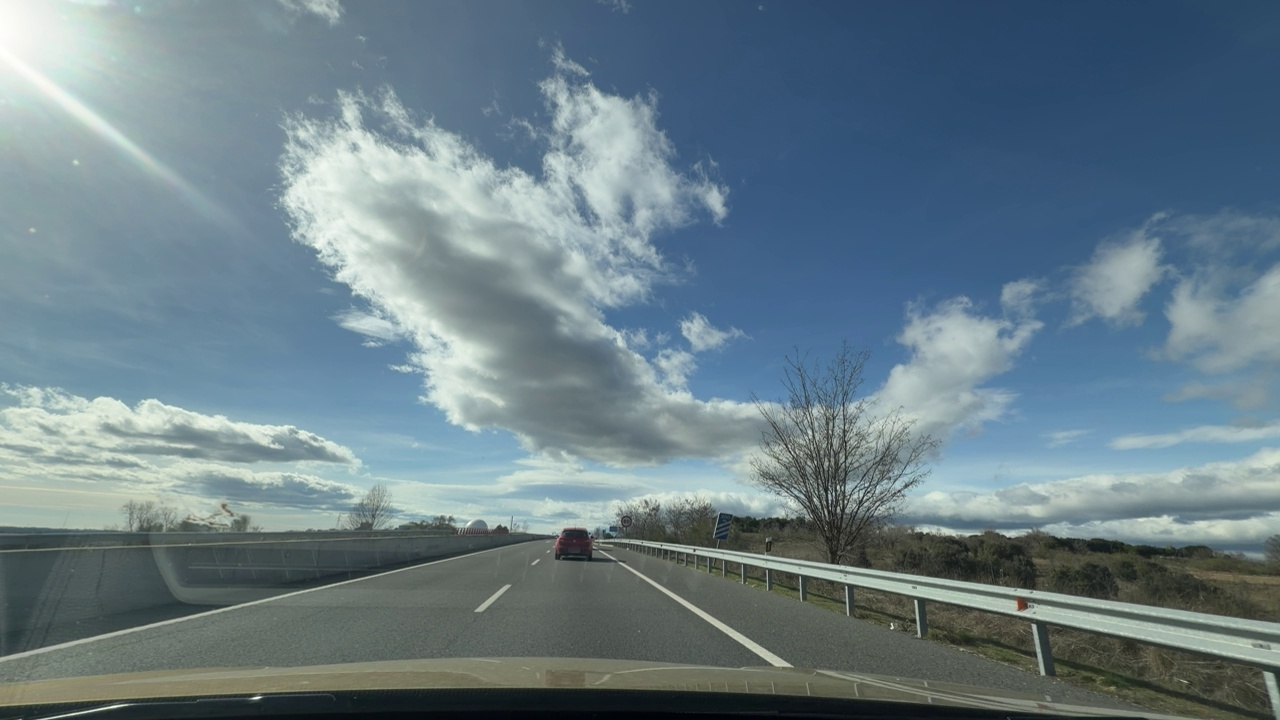
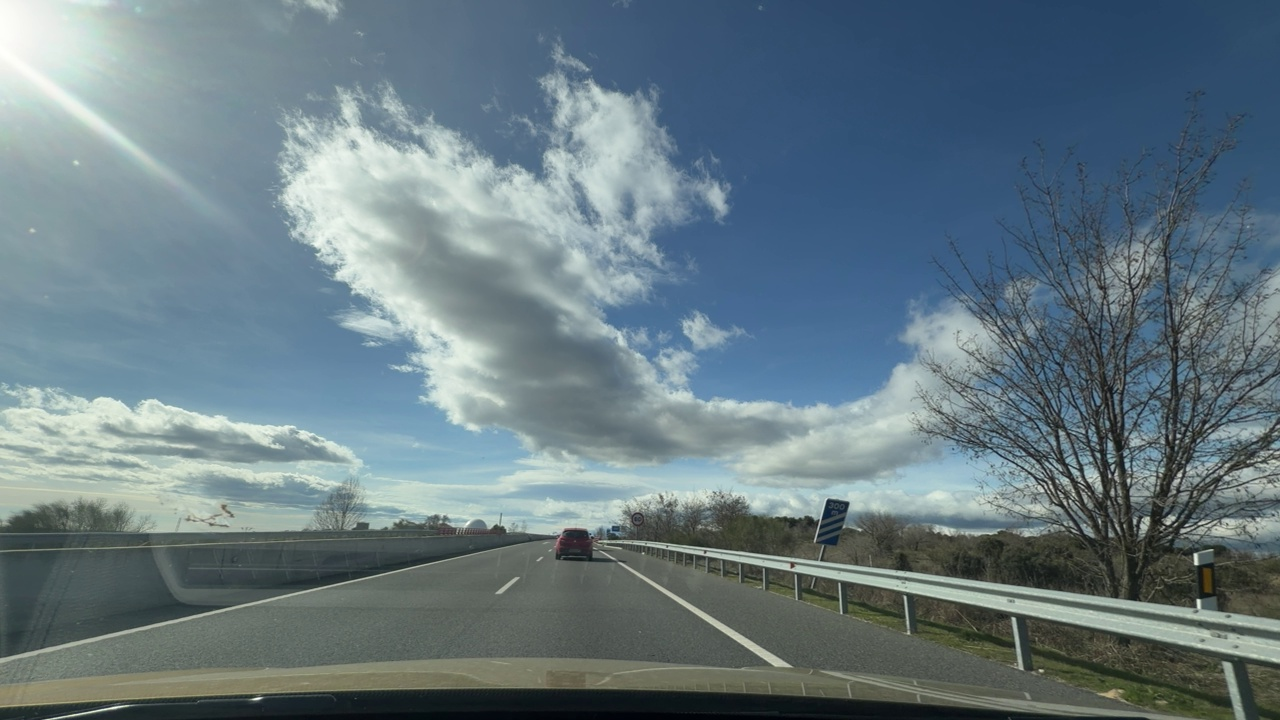
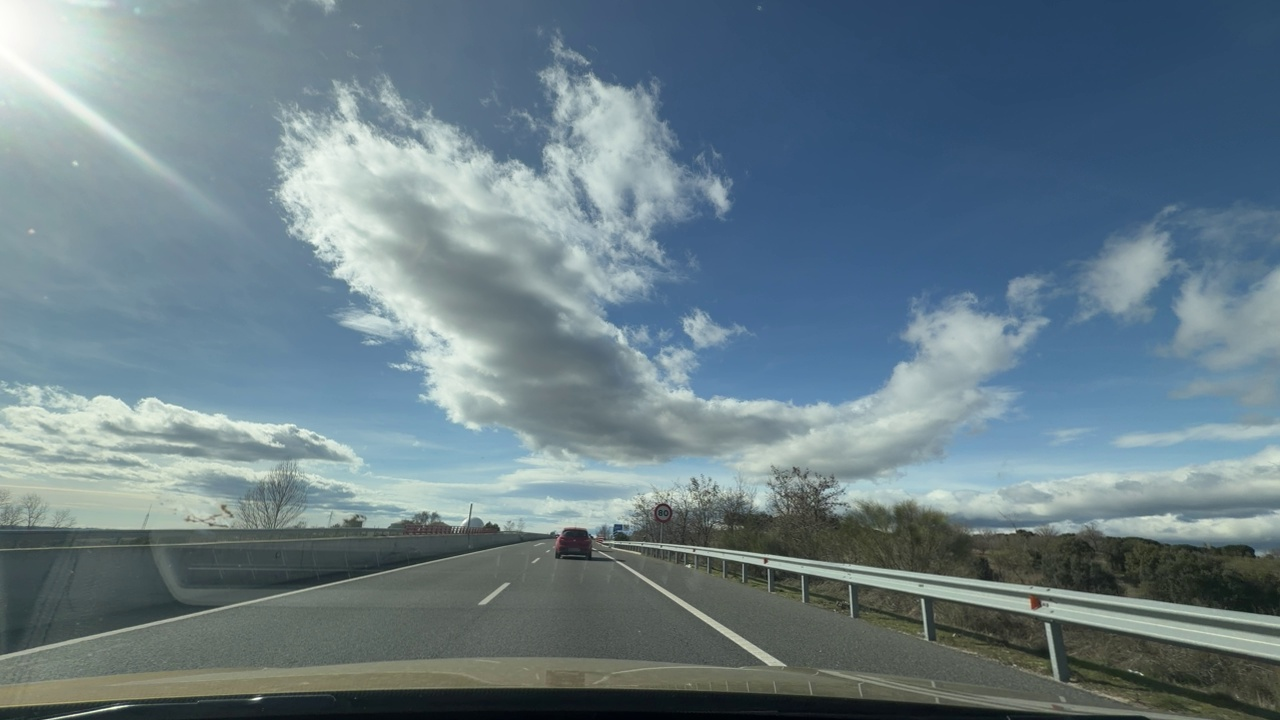
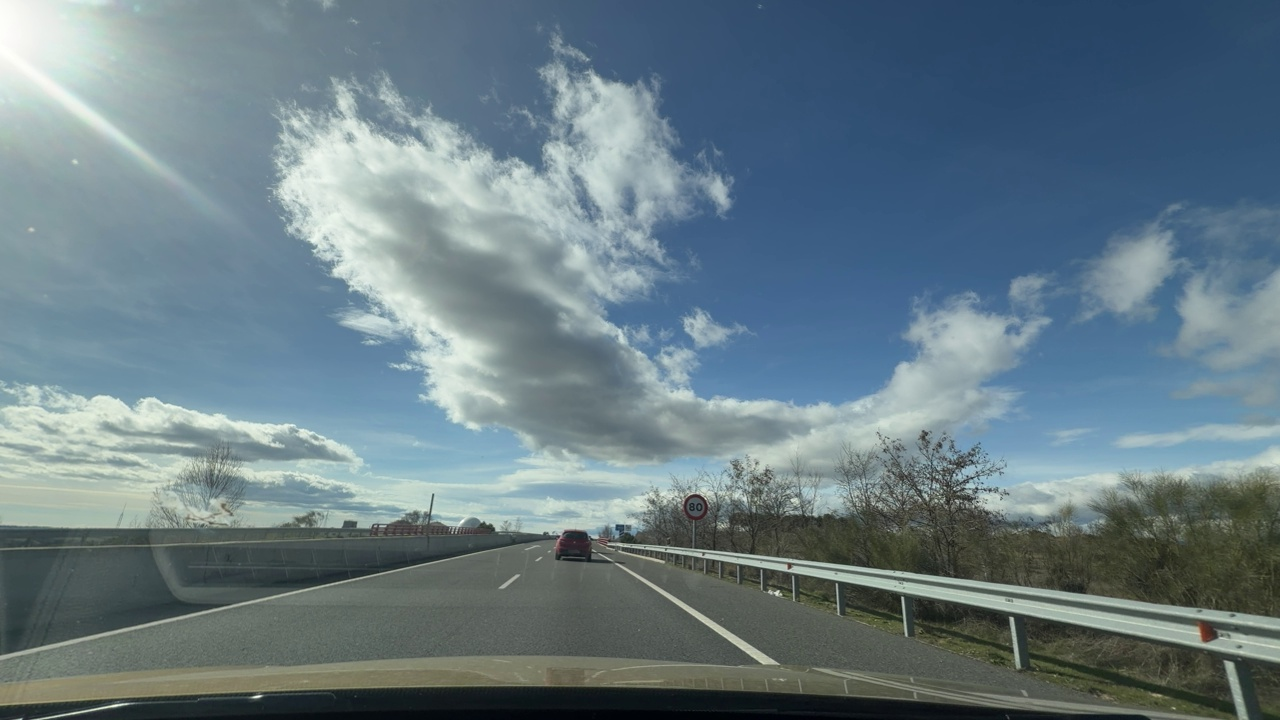
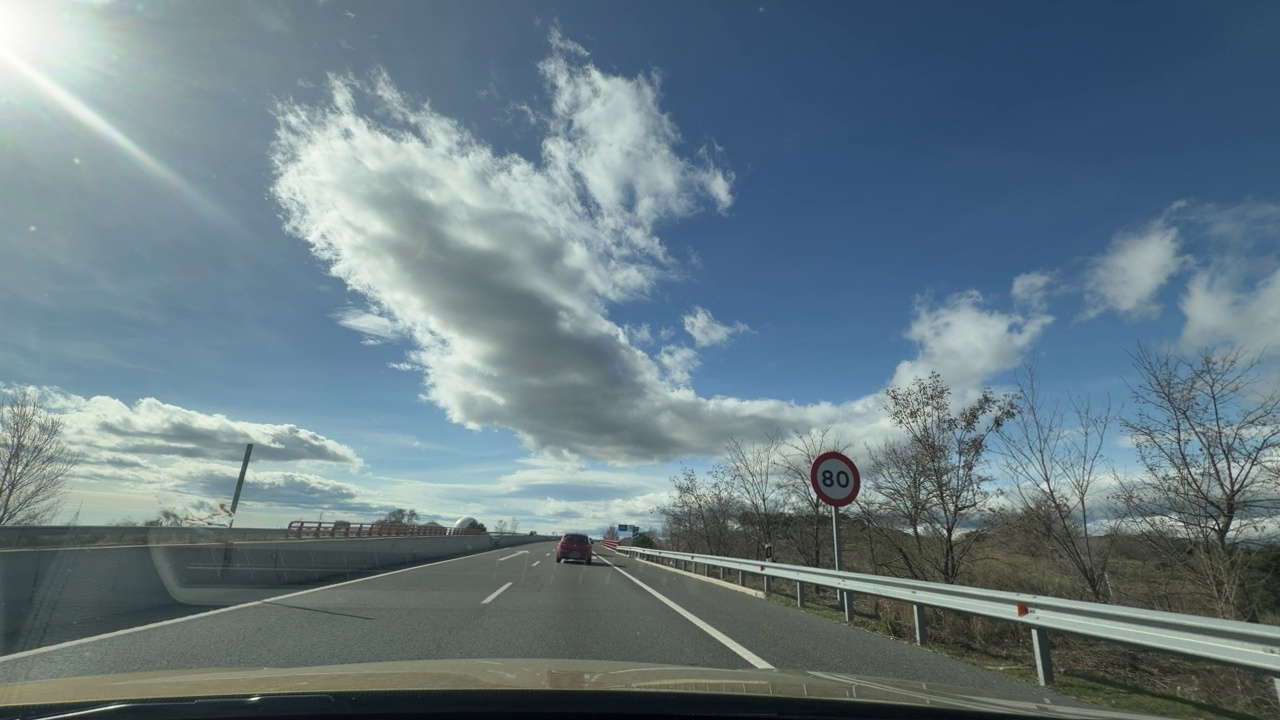
Situation: Speed limit adaptation
Question: What speed value is displayed on the visible speed limit sign?
Answer: 80
Reasoning: The value displayer in the sign is 80, so the speed limit is 80km/h

Situation: Speed limit adaptation
Question: Is the ego vehicle traveling on a highway?
Answer: Yes
Reasoning: The high-way style signage in the road indicate the vehicle is travelling in a highway environment

Situation: Speed limit adaptation
Question: Is the ego vehicle entering or exiting a highway?
Answer: No
Reasoning: There is no entering or exiting signs visible

Situation: Speed limit adaptation
Question: Are speed bumps, crosswalks, or construction-related obstacles present in the ego lane?
Answer: No
Reasoning: The path where the ego vehicle is travelling is clear from obstacles.